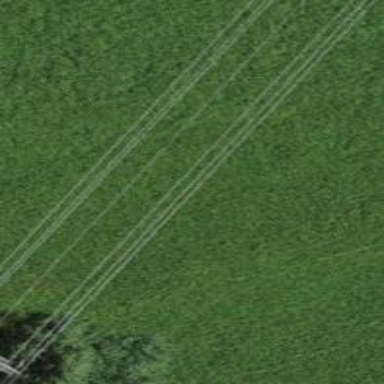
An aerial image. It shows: Power line in the image.